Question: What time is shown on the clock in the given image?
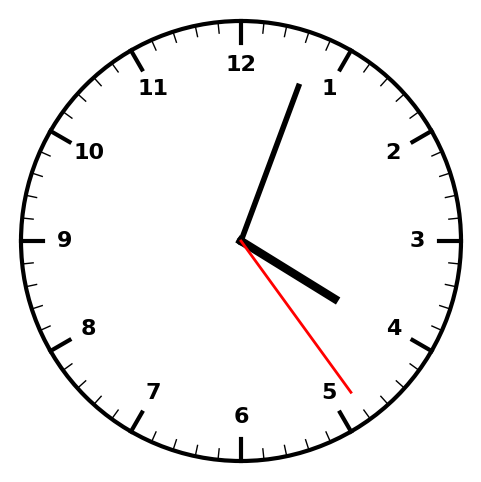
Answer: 04:03:24